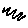
Label: zigzag